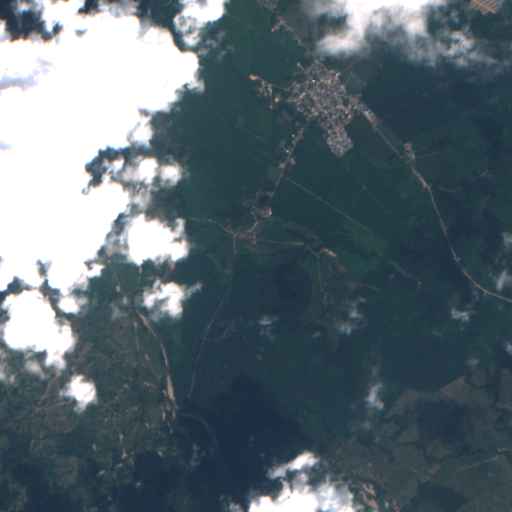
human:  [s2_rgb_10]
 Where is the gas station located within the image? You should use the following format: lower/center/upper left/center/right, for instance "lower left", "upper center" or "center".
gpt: The gas station is located in the upper center of the image.
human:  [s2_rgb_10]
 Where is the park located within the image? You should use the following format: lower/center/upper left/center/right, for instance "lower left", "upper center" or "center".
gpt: The park is located in the upper center of the image.
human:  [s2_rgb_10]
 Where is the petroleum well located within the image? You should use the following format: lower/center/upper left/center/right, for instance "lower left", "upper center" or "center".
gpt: The petroleum well is located in the lower center of the image.
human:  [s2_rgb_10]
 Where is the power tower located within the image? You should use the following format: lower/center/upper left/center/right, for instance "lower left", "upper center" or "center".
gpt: There is no power tower in the image.